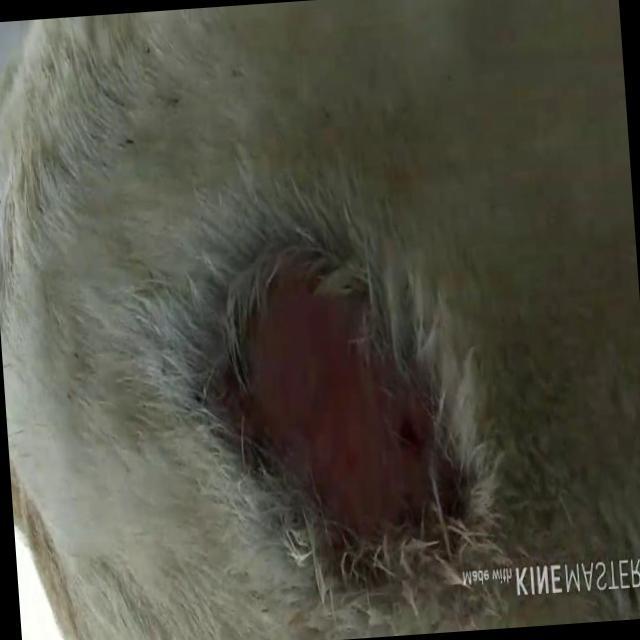
Canine dermatitis — inflammation of the skin presenting with erythema, pruritus, papules, and excoriation. May be allergic, contact, or atopic in origin.